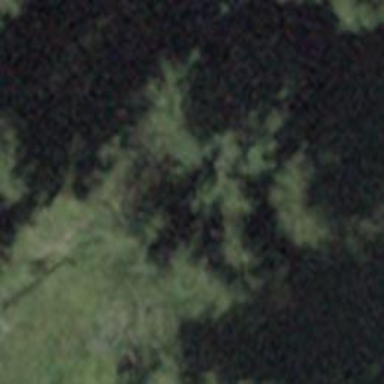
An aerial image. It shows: Evergreen needle-leaved tree.